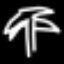
Label: palm tree